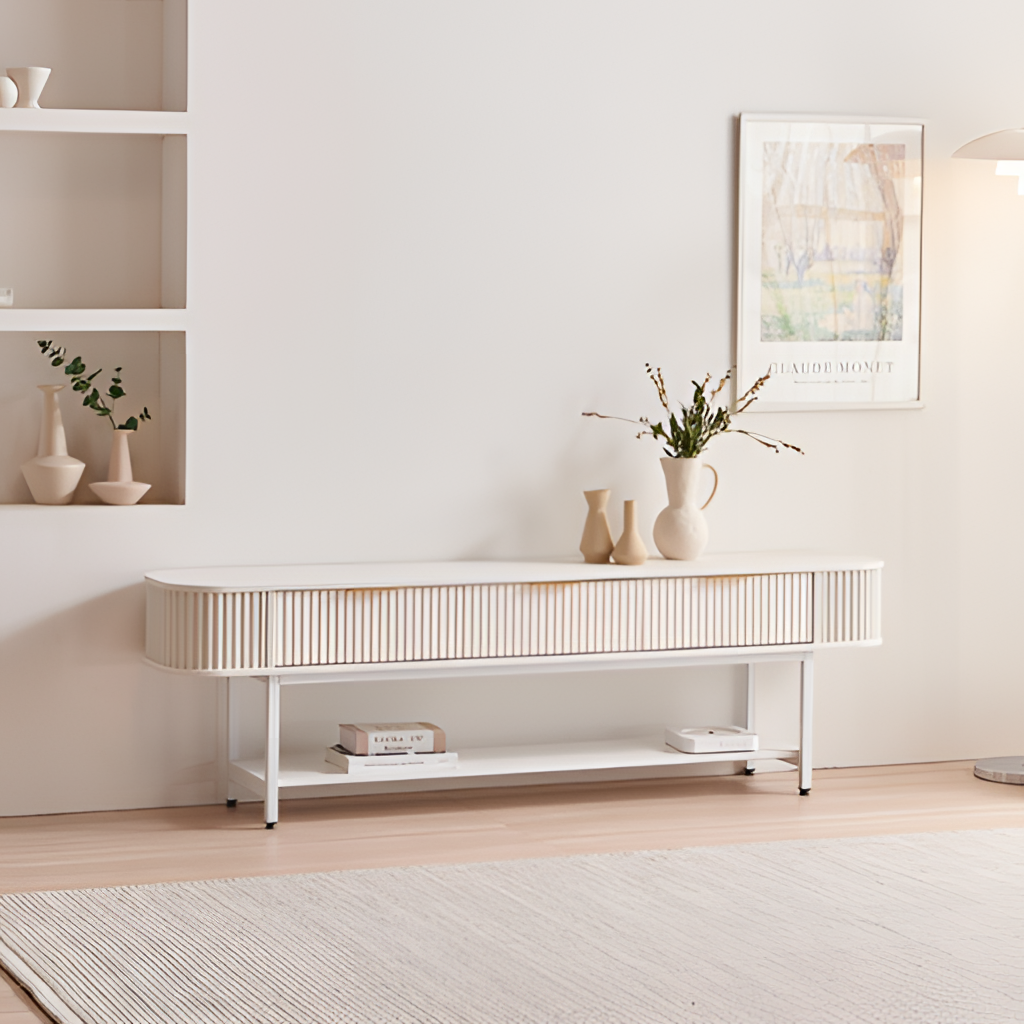
living room, white wood console table, paint wallpaper, with solid pattern, minimalist, wood flooring, with plank pattern